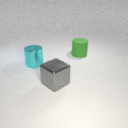
large green rubber cylinder to the right of large gray metal cube